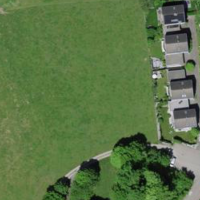
EUNIS habitat code: 24
Species observed at this site:
Lonicera acuminata